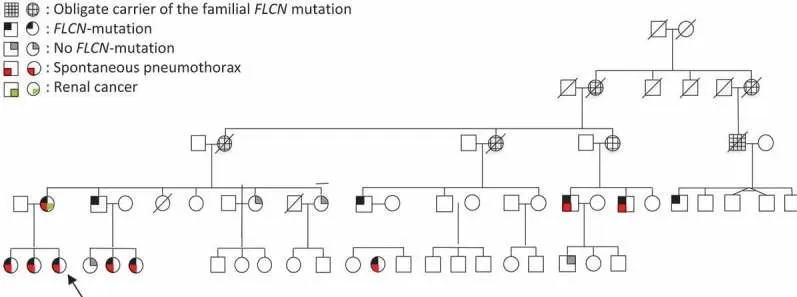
Family tree of the index patient with Birt-Hogg-Dube syndrome.
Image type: pathology (immunostaining)